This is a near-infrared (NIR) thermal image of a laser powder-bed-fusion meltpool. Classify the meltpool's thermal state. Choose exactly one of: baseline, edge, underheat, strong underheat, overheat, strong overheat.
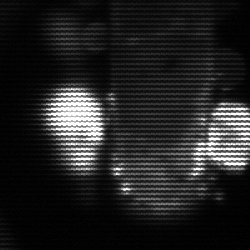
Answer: strong underheat